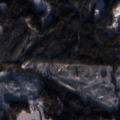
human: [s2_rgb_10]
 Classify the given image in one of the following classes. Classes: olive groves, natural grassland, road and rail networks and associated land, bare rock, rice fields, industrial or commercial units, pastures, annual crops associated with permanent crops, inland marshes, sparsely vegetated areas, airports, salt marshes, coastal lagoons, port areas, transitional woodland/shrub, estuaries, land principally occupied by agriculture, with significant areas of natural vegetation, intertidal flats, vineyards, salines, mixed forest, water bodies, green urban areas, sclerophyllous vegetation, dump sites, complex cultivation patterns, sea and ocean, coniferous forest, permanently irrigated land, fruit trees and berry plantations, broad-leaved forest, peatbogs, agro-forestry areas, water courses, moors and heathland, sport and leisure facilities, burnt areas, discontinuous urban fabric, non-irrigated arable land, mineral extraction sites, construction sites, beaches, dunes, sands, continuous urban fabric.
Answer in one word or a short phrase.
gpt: broad-leaved forest, coniferous forest, mixed forest, transitional woodland/shrub